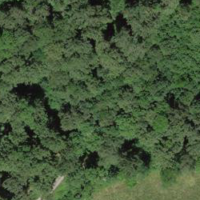
EUNIS habitat code: 41
Species observed at this site:
Allium ursinum